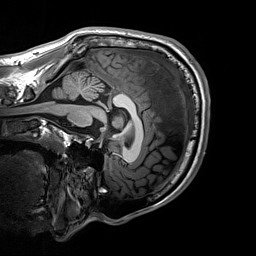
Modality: T1w
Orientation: sagittal
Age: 22
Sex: male
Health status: healthy
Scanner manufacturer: siemens
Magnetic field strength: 3 T
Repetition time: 2.3 s
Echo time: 0.00236 s